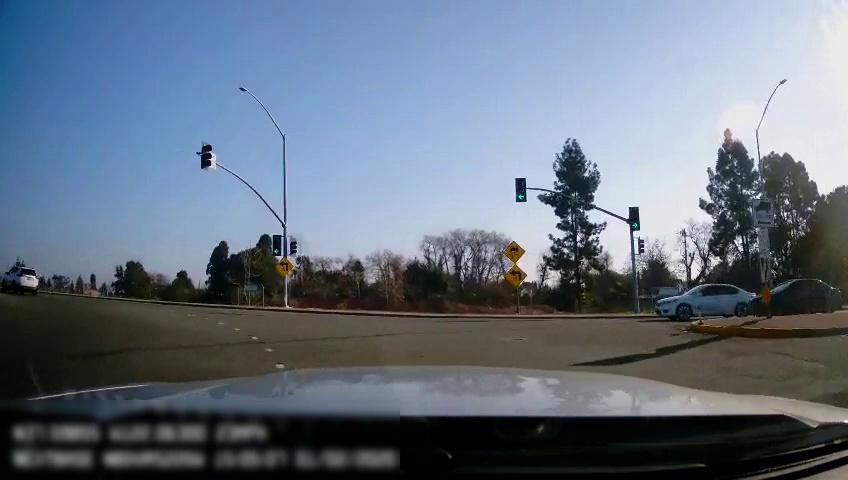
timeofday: Day
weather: Sunny
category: Drivable Space
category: Vehicles | SUV
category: Vehicles | Car
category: Vehicles | Car
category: Lanes | Alternate Lane
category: Traffic | Lights
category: Traffic | Lights
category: Traffic | Lights
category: Traffic | Signs
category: Traffic | Lights
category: Traffic | Signs
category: Traffic | Signs
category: Traffic | Lights
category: Traffic | Lights
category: Traffic | Signs